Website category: phone
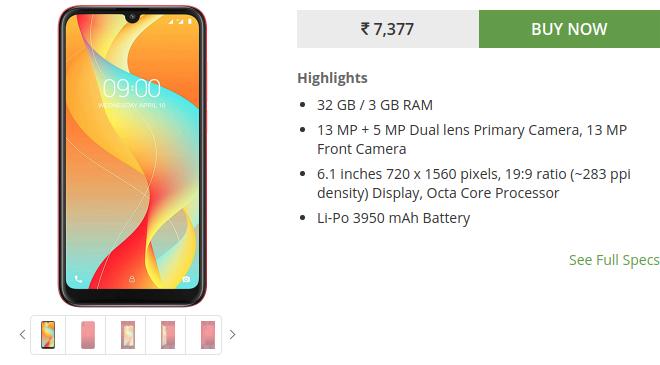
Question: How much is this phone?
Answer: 7,377

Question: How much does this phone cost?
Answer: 7,377

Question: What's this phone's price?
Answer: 7,377

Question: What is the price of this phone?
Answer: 7,377

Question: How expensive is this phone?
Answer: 7,377

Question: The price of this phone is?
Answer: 7,377

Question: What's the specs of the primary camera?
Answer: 13 MP + 5 MP Dual lens Primary Camera

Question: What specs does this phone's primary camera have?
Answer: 13 MP + 5 MP Dual lens Primary Camera

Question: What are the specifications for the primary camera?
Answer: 13 MP + 5 MP Dual lens Primary Camera

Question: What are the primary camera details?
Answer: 13 MP + 5 MP Dual lens Primary Camera

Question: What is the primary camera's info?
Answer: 13 MP + 5 MP Dual lens Primary Camera

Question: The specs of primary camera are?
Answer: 13 MP + 5 MP Dual lens Primary Camera

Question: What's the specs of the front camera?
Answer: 13 MP Front Camera

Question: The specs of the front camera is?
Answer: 13 MP Front Camera

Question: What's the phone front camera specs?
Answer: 13 MP Front Camera

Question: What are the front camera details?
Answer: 13 MP Front Camera

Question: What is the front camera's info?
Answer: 13 MP Front Camera

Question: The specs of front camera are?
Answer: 13 MP Front Camera

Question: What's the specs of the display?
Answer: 6.1 inches 720 x 1560 pixels, 19:9 ratio (~283 ppi density) Display

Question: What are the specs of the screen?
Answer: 6.1 inches 720 x 1560 pixels, 19:9 ratio (~283 ppi density) Display

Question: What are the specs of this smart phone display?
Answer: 6.1 inches 720 x 1560 pixels, 19:9 ratio (~283 ppi density) Display

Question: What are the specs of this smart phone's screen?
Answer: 6.1 inches 720 x 1560 pixels, 19:9 ratio (~283 ppi density) Display

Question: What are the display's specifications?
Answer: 6.1 inches 720 x 1560 pixels, 19:9 ratio (~283 ppi density) Display

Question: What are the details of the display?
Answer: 6.1 inches 720 x 1560 pixels, 19:9 ratio (~283 ppi density) Display

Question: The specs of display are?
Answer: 6.1 inches 720 x 1560 pixels, 19:9 ratio (~283 ppi density) Display

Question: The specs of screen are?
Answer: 6.1 inches 720 x 1560 pixels, 19:9 ratio (~283 ppi density) Display

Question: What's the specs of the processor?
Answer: Octa Core Processor

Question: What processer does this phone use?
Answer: Octa Core Processor

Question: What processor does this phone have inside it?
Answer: Octa Core Processor

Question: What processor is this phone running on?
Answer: Octa Core Processor

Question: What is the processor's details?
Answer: Octa Core Processor

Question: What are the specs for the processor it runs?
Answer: Octa Core Processor

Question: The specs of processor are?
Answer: Octa Core Processor